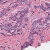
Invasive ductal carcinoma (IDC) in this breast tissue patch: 1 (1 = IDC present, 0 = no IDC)